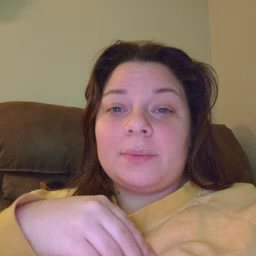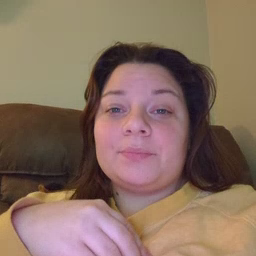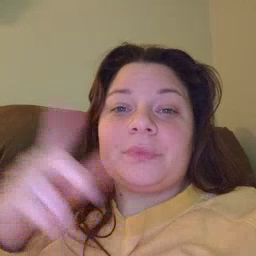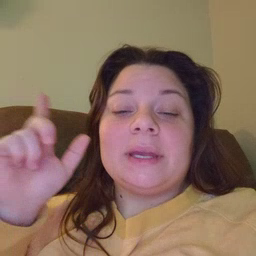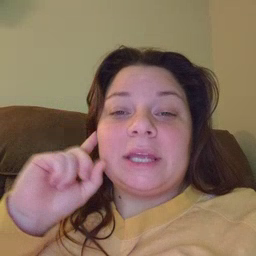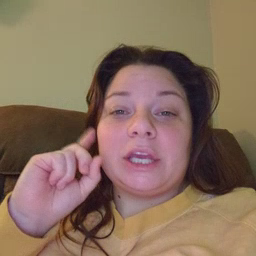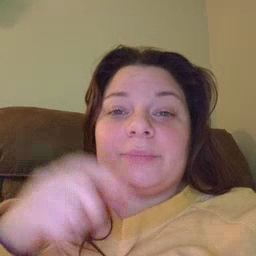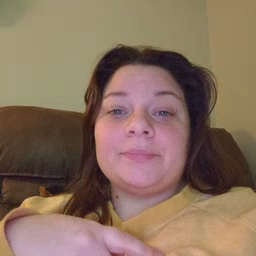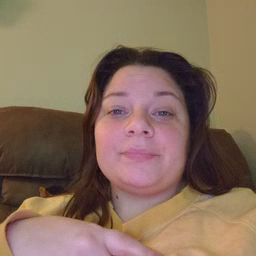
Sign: hear